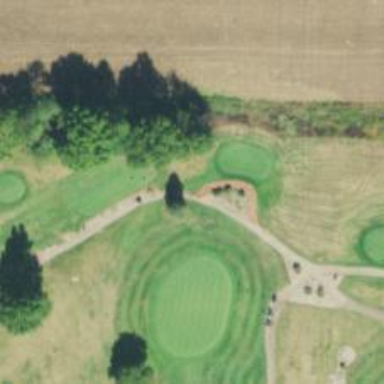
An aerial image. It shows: Footway that doubles as golf path.